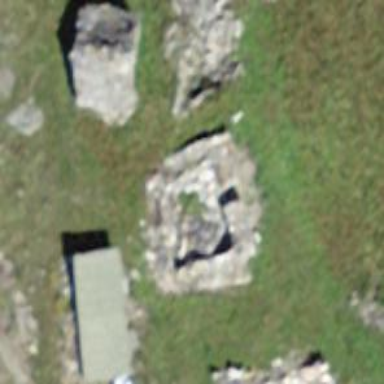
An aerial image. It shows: View of historic ruins.